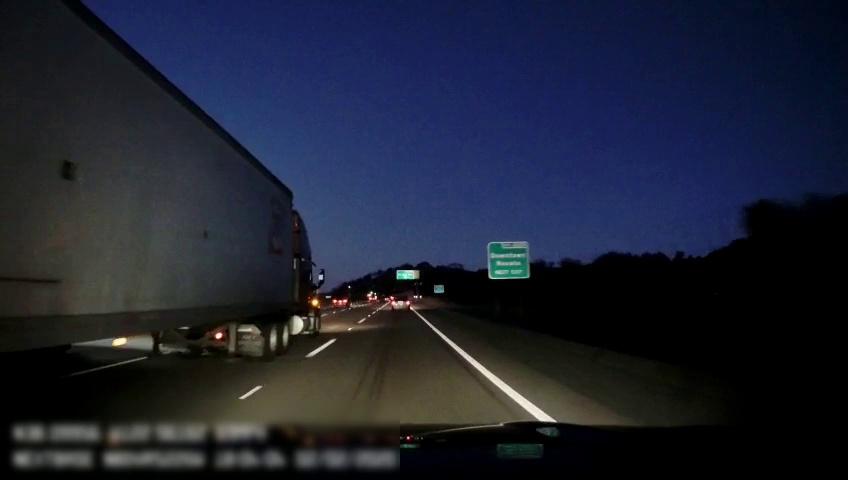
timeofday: Dusk/Dawn/Twilight
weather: Other
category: Drivable Space
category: Vehicles | Car
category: Vehicles | SUV
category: Vehicles | Truck
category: Lanes | Alternate Lane
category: Lanes | Alternate Lane
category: Lanes | Alternate Lane
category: Traffic | Signs
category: Traffic | Signs
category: Traffic | Signs